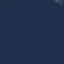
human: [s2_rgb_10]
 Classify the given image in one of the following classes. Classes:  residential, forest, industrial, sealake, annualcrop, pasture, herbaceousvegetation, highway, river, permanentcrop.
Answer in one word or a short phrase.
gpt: SeaLake